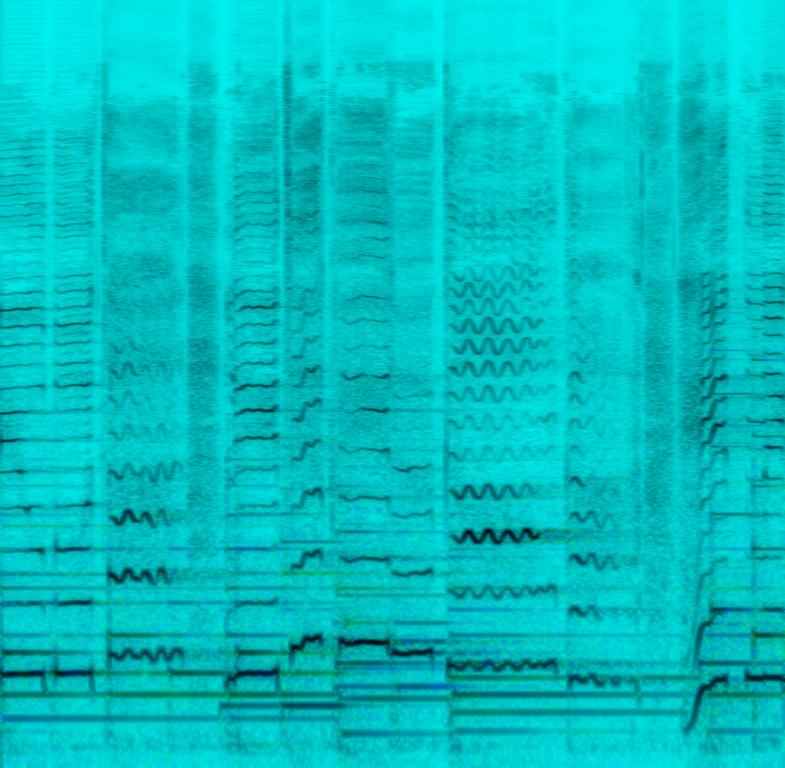
A female vocalist sings this melodic song in Icelandic. The tempo is slow with vocal emphasis and a soft and romantic piano accompaniment. The song is a mellow, soothing, peaceful, soothing, ethereal, mesmerising and captivating Icelandic lullaby.